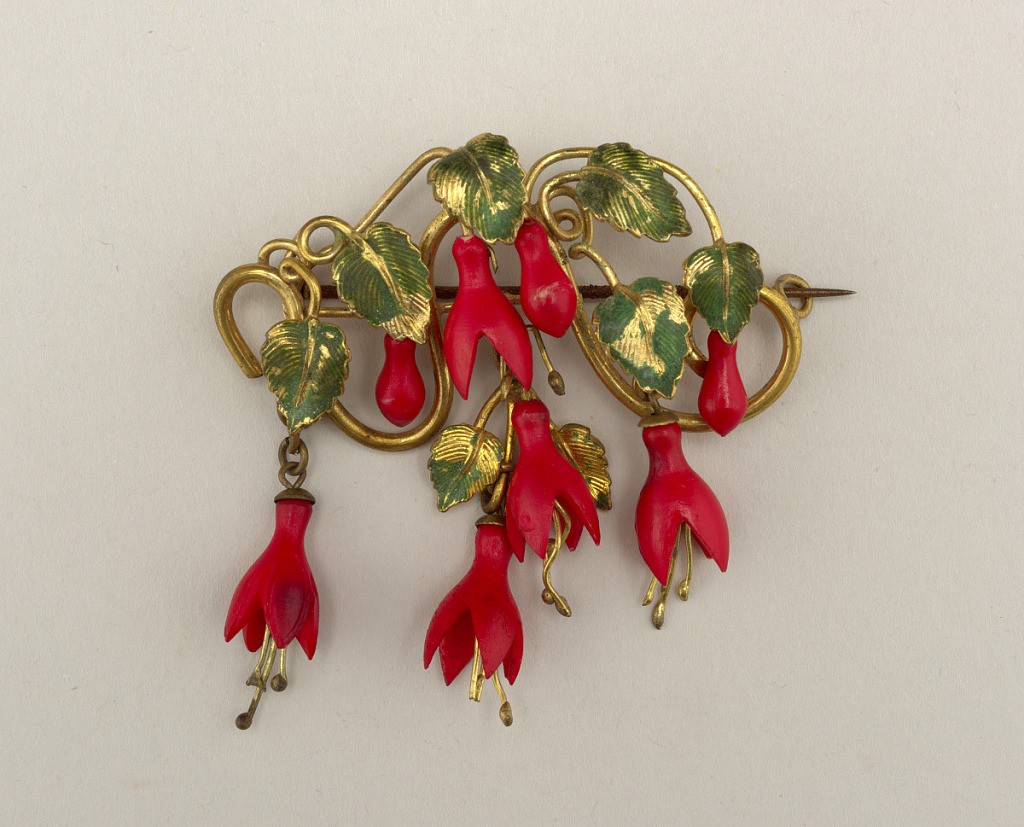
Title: Brooch
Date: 1865–70
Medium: Gold, red stained ivory, enamel
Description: Base a curled vine, supporting green-enamelled leaves and red flowers and buds, of fuchsia.